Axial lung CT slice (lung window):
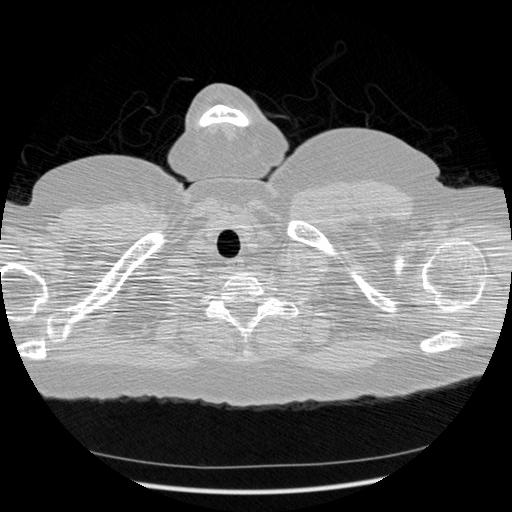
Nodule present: no